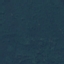
Label: Forest